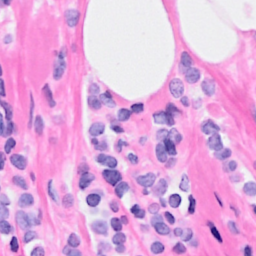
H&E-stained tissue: Breast